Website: lowes
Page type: account-selection
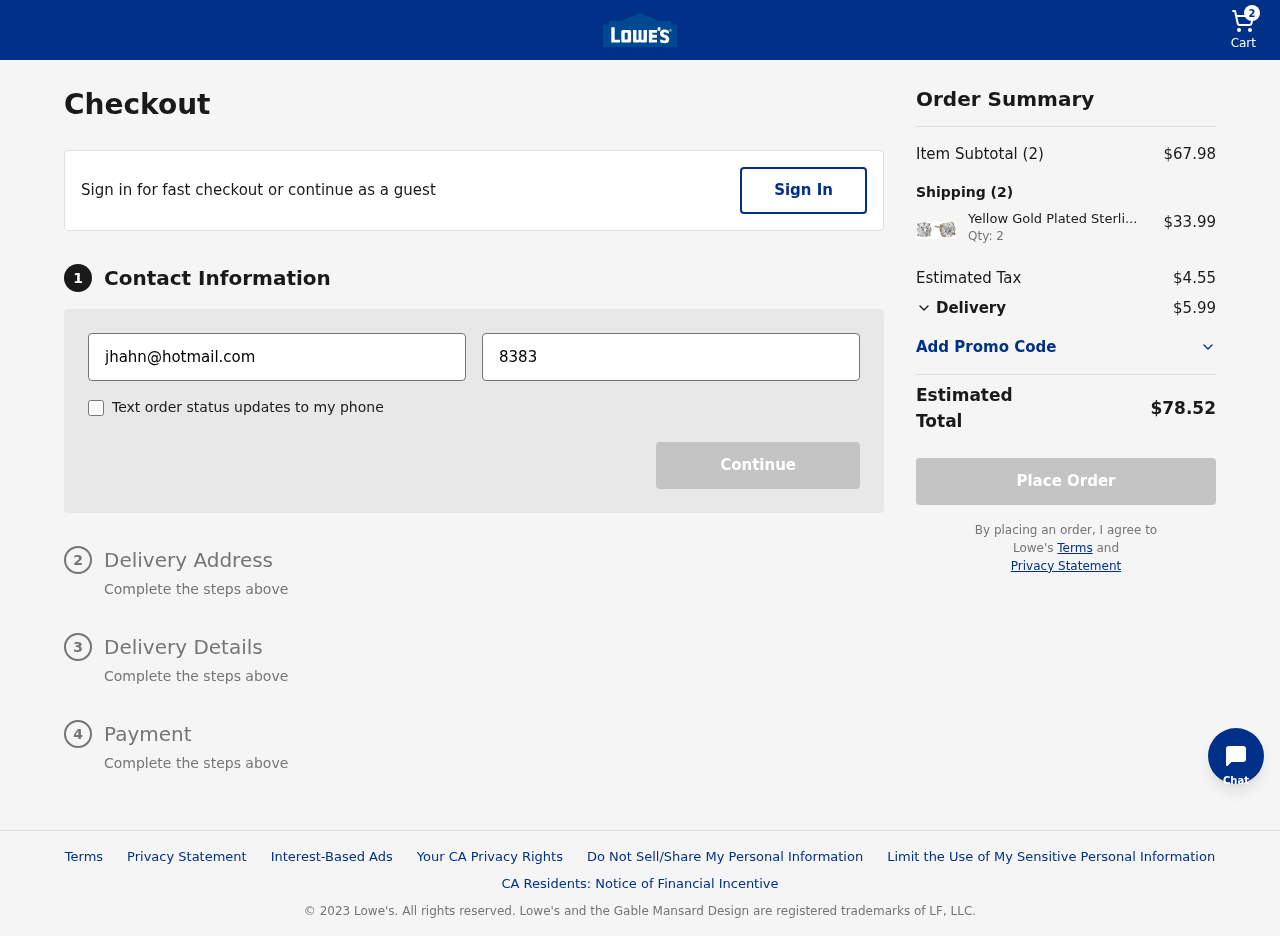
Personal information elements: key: PII_EMAIL
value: jhahn@hotmail.com
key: PII_PHONE
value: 8383682848
Product elements: key: PRODUCT1_NAME
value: Yellow Gold Plated Sterling Silver Stud Earrings set with Round Cut Swarovski Zirconia (4 cttw)
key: PRODUCT1_PRICE
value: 33.99
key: PRODUCT1_QUANTITY
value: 2
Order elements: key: ORDER_NUM_ITEMS
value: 2
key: ORDER_SUBTOTAL
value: $67.98
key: ORDER_TAX
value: $4.55
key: ORDER_SHIPPING_COST
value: $5.99
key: ORDER_TOTAL
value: $78.52